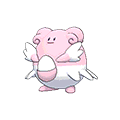
Pok\u00e9mon: blissey